Question: how can I alert openfient alert box in xcode, and error in coming, how can I solve it
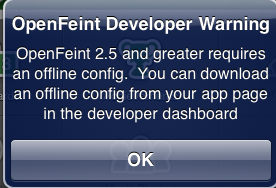
Answer: Follow the instructions in that dialog box and your problem will be solved.